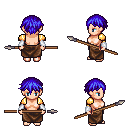
a pixel art fantasy rpg character, female body template, human, light skin, gold arm armor, robe skirt, blue short bangs hairstyle, white cloth bracers, spear, four views (front, back, left, right), 2x2 character sprite sheet, small pixel art, hard edges, no anti-aliasing